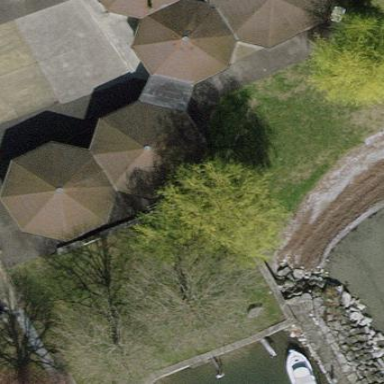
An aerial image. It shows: Commercial building with pyramidal roof shape.